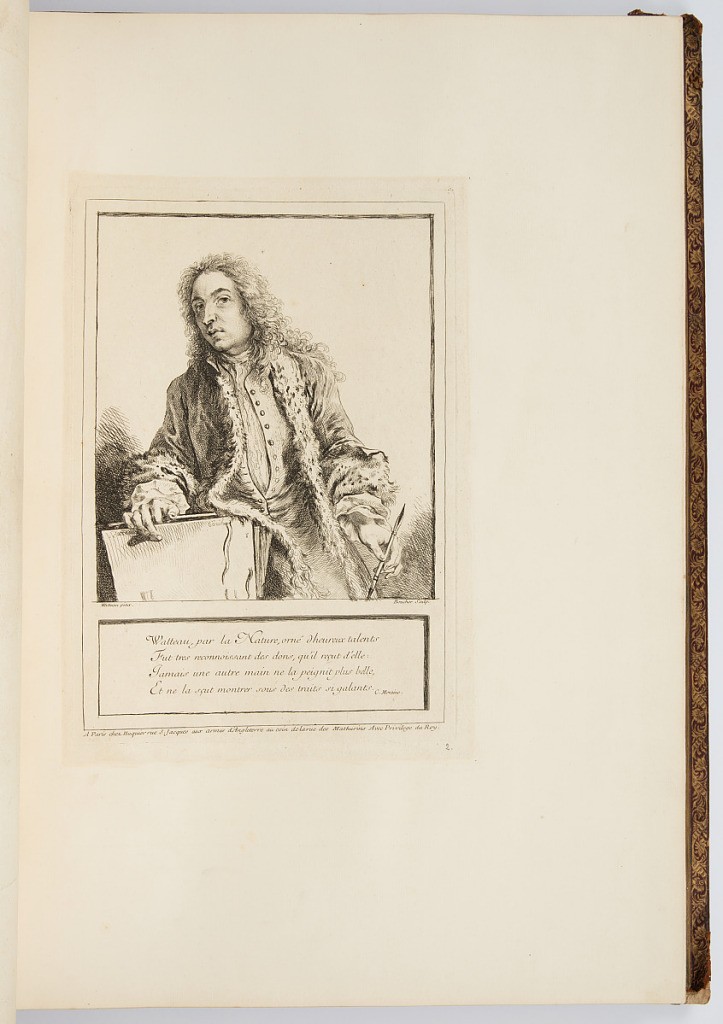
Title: Self-Portrait of Antoine Watteau
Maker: Antoine Watteau, French, 1684–1721
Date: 1727
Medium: Etching
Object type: Bound print
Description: Portrait of Antoine Watteau with portfolio and pen in hand. The plate is signed.